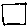
Label: square